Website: bh-photo
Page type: customer-info-address
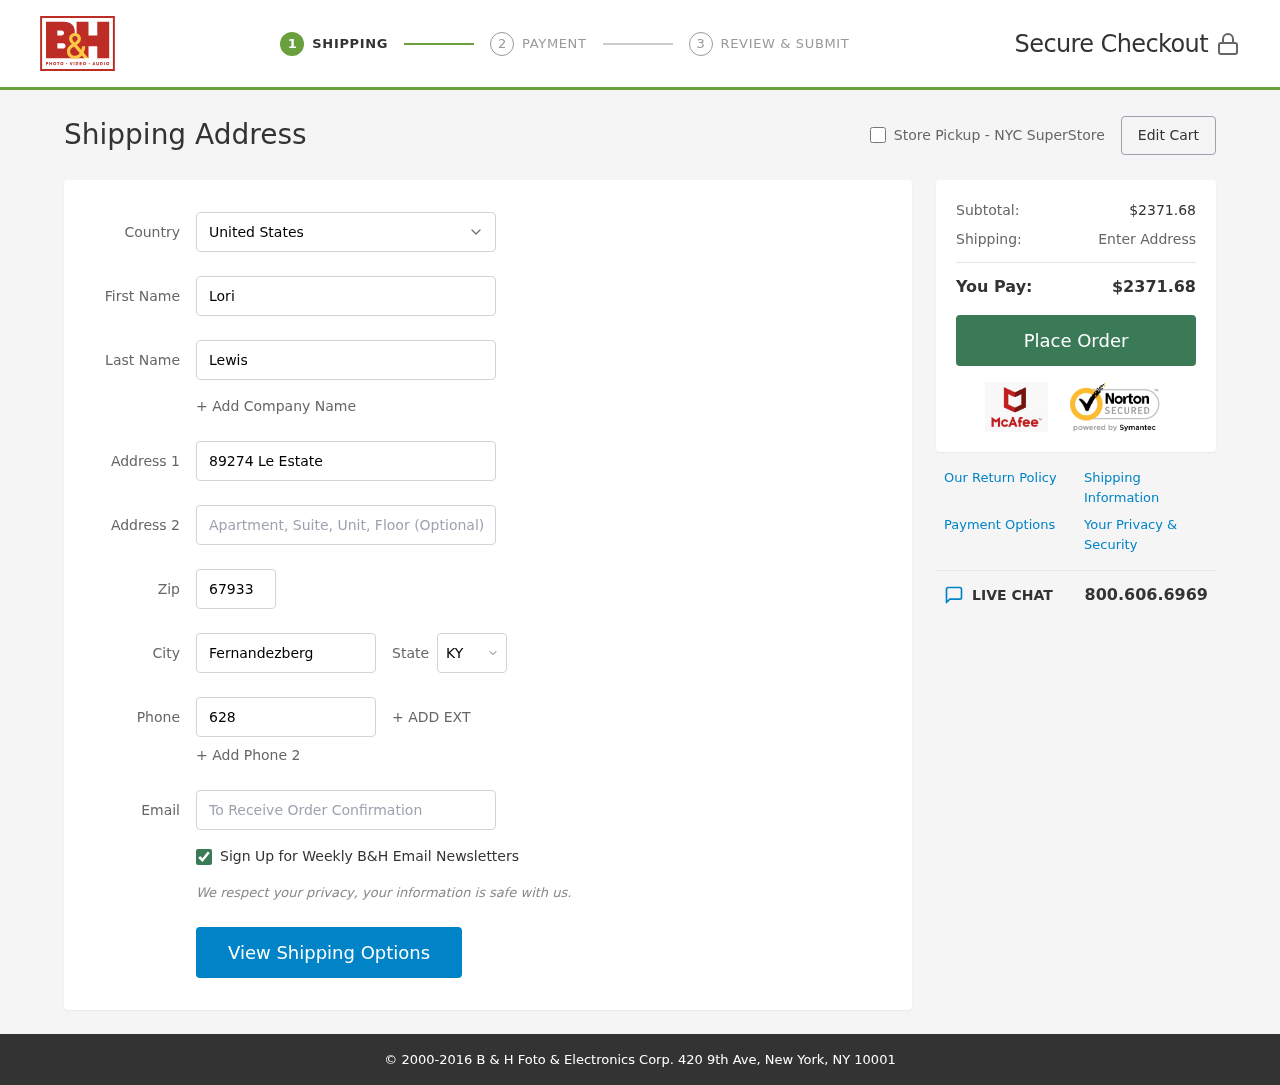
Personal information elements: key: PII_CITY
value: Fernandezberg
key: PII_COUNTRY
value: United States
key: PII_EMAIL
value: lori.lewis@yahoo.com
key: PII_FIRSTNAME
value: Lori
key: PII_LASTNAME
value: Lewis
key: PII_PHONE
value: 6286499133
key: PII_POSTCODE
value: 67933
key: PII_STATE_ABBR
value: KY
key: PII_STREET
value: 89274 Le Estate
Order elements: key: ORDER_SUBTOTAL
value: $2371.68
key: ORDER_TOTAL
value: $2371.68